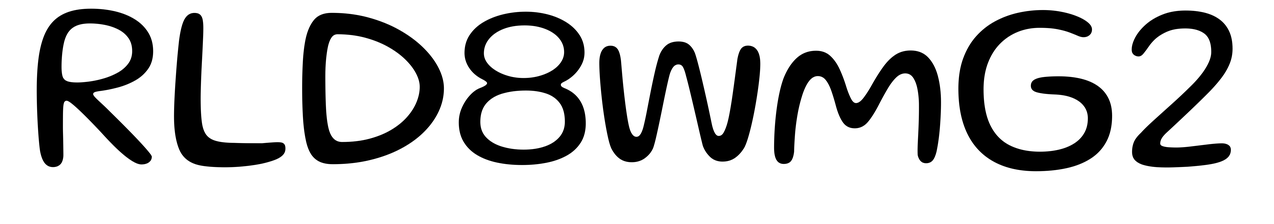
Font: Gluten_Light